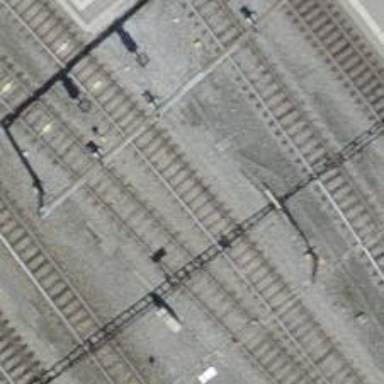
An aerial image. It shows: Single-track electrified railway siding with contact line.